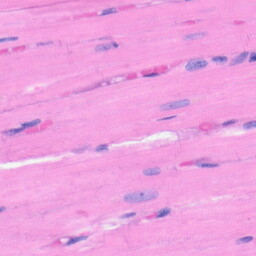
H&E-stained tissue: Heart